Question:
-
Can u help me ?
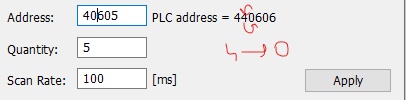
Answer: Good ol' Modbus. After re-reading your question, I believe you are trying to target Application Address for Holding Register 404606. The edit control is wanting the decimal wire offset of the Holding Register (e.g. for 40020, you would enter 19).
So, to get HR 404606 for the PLC Address static text, you want to enter in the .